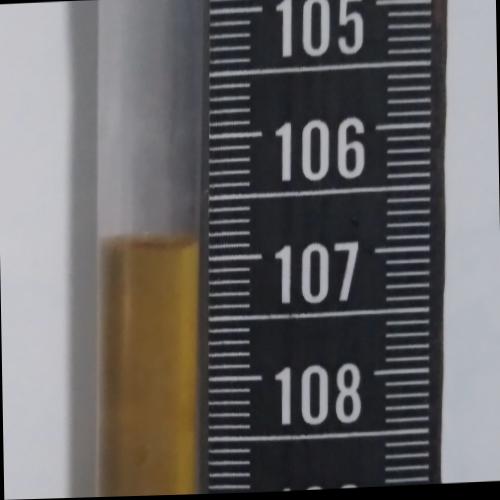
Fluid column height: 106.8 cm